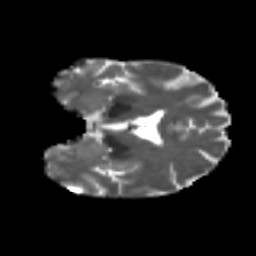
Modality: T2w
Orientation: coronal
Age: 62
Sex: female
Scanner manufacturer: ge
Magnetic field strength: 3 T
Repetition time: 7.8 s
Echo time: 0.0606 s